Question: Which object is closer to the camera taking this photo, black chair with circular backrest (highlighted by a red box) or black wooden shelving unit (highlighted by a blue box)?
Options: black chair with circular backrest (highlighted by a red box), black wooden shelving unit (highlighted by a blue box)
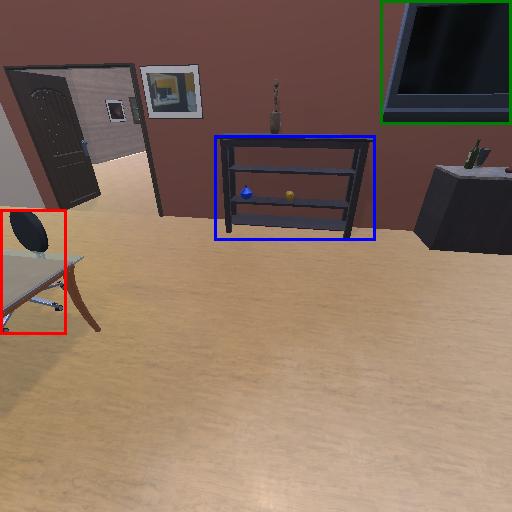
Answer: black chair with circular backrest (highlighted by a red box)